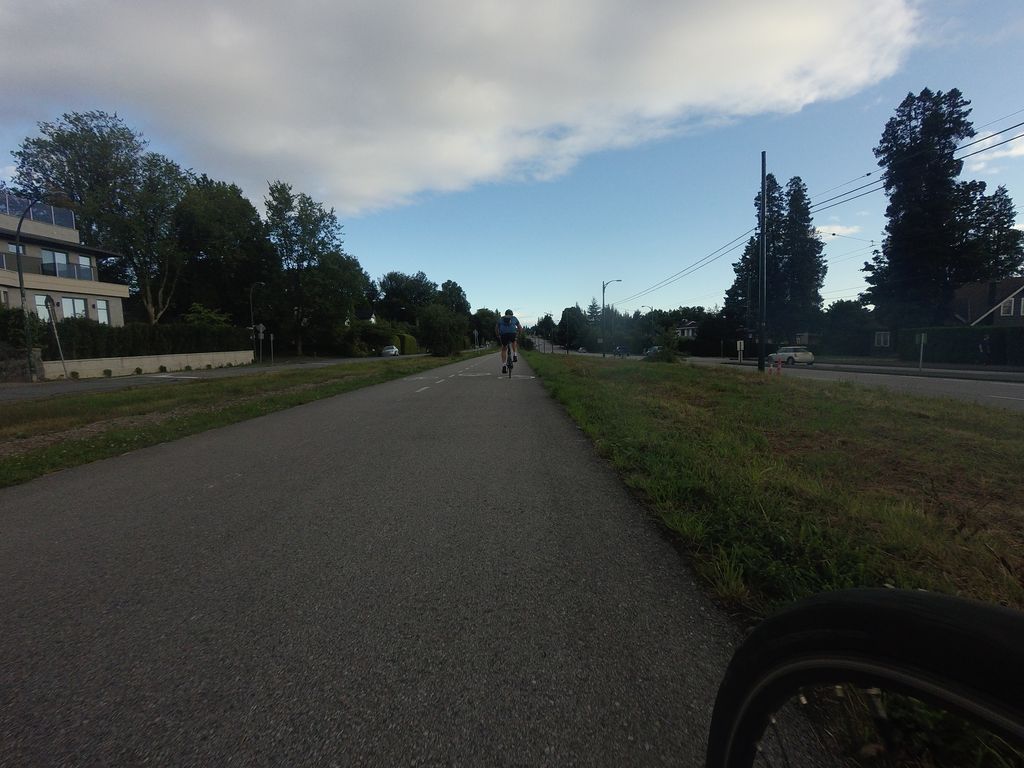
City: vancouver